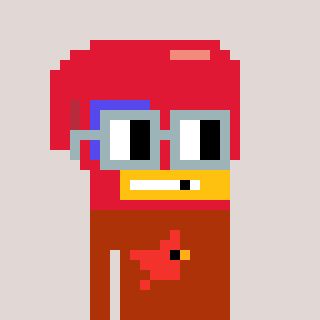
a pixel art character with square dark gray glasses, a boxing glove-shaped head and a hotbrown-colored body on a warm background